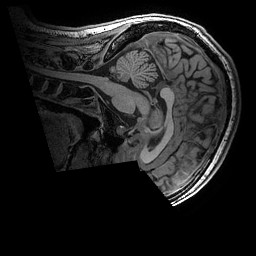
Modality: T1w
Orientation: sagittal
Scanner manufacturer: ge
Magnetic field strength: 3 T
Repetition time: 0.007 s
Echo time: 0.00342 s